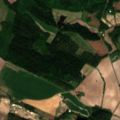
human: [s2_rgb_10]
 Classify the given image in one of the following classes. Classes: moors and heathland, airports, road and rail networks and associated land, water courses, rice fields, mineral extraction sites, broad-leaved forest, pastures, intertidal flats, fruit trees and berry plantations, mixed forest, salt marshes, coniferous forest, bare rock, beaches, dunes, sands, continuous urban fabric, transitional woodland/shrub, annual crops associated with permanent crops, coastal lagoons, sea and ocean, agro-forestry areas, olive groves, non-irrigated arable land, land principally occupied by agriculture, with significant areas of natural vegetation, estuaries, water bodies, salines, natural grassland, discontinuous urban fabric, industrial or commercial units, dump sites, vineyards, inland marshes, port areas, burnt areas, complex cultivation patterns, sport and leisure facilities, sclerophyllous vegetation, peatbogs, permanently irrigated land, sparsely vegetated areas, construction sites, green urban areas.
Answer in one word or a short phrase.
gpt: non-irrigated arable land, coniferous forest, mixed forest